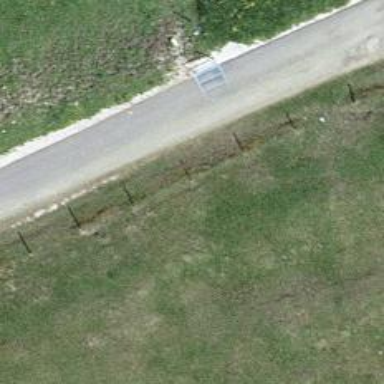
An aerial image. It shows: Cattle grid.